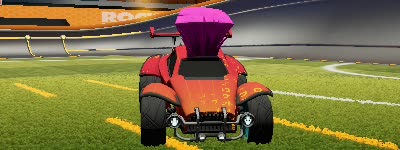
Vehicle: octane